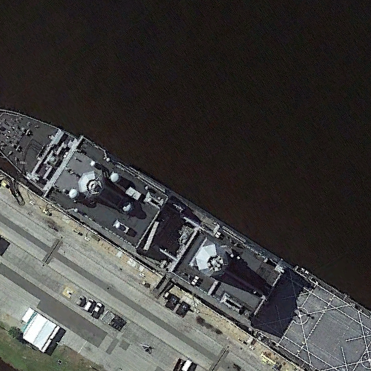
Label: combat